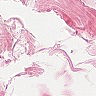
Metastatic tissue present: no